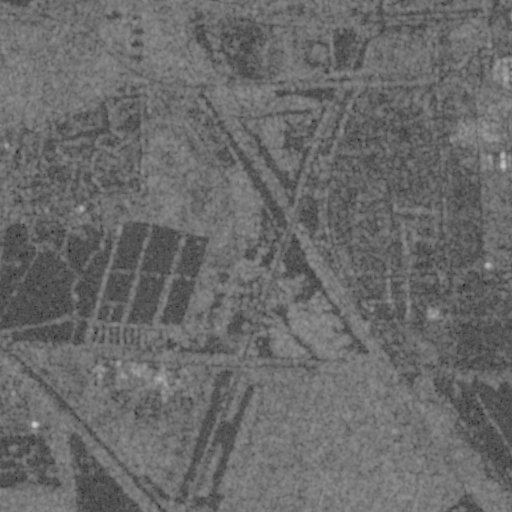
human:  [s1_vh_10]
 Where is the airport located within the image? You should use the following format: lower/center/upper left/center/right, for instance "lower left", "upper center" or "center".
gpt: The airport is located in the upper right of the image.
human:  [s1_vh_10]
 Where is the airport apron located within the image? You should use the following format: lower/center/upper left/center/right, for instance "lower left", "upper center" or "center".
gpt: The airport apron is located in the upper right of the image.
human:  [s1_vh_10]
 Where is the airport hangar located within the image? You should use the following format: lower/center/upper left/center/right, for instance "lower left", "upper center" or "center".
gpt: The airport hangar is located in the upper right of the image.
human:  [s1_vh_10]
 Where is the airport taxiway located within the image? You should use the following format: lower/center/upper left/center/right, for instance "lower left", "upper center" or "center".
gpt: The airport taxiway is located in the upper right of the image.
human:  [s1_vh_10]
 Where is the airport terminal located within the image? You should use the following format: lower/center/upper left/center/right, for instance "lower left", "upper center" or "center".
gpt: The airport terminal is located in the upper right of the image.
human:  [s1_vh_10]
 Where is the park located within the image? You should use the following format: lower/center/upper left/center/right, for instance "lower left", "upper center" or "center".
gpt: The park is located in the upper right of the image.
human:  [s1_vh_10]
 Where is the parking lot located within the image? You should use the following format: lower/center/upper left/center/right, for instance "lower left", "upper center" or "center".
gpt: The parking lot is located in the upper right of the image.
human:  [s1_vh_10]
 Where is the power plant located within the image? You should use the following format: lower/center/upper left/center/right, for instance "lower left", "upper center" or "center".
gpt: There is no power plant in the image.

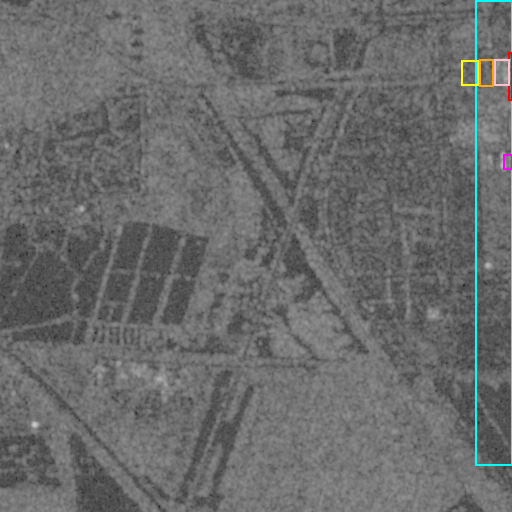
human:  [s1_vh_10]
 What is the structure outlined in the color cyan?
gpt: The structure outlined in cyan is an airport.
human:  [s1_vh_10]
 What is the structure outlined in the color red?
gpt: The structure outlined in red is an airport apron.
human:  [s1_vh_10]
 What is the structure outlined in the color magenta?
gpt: The structure outlined in magenta is an airport hangar.
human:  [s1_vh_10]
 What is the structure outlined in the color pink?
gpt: The structure outlined in pink is an airport terminal.
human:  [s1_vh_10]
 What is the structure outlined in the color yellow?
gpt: The structure outlined in yellow is a park.
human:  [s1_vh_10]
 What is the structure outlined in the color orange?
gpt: The structure outlined in orange is a parking lot.
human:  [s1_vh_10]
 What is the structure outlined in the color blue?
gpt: There is no blue outline.